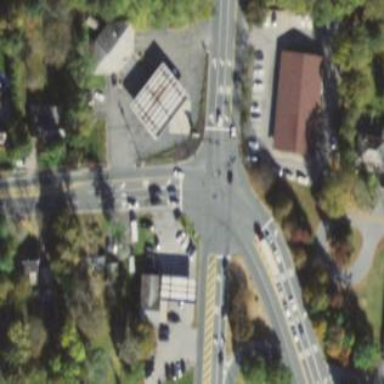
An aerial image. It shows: Fuel station.